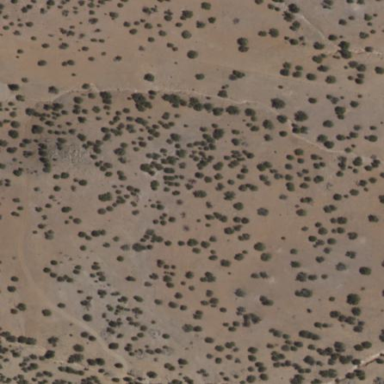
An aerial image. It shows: Area covered in scrub vegetation.